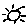
Label: sun